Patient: sex M, age 28
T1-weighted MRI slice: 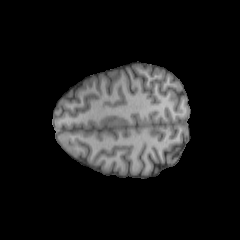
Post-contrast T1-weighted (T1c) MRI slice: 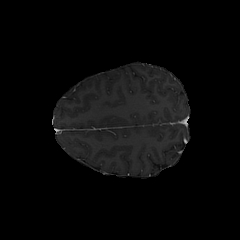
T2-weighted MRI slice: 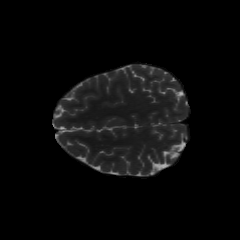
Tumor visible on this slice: no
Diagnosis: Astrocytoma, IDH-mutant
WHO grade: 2